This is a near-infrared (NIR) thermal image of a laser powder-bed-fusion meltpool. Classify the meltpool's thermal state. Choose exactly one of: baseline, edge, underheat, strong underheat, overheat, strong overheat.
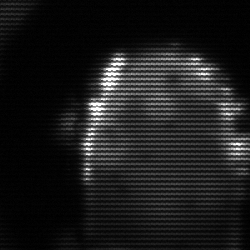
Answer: baseline